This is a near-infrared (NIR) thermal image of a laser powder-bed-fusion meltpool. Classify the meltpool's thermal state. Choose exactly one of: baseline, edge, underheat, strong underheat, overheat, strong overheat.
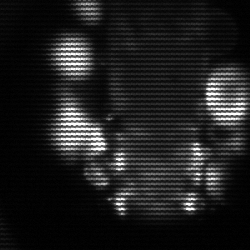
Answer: strong underheat